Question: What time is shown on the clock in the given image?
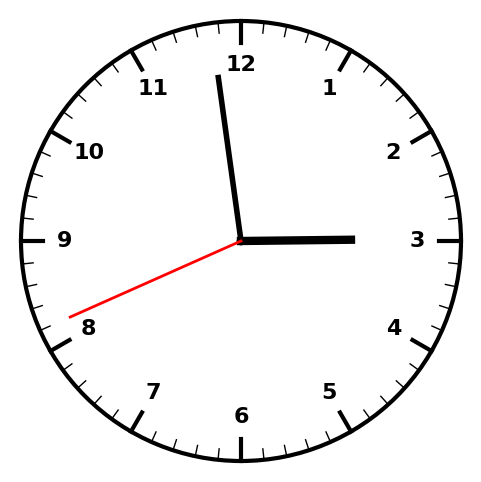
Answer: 02:58:41